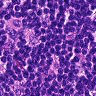
Metastatic tissue present: no